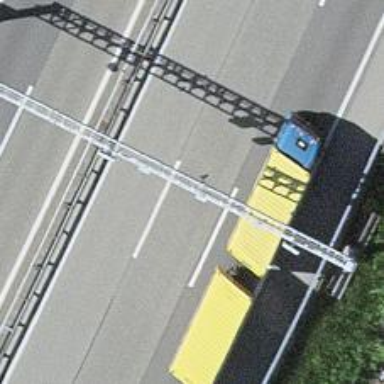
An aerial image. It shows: Gantry structure.